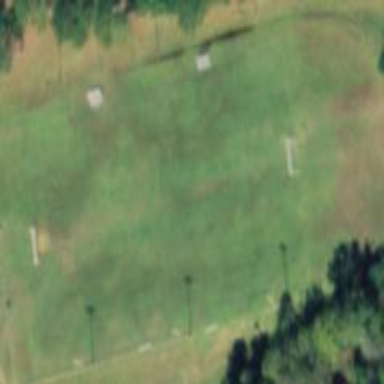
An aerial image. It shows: Soccer pitch designated for leisure and sports activities.